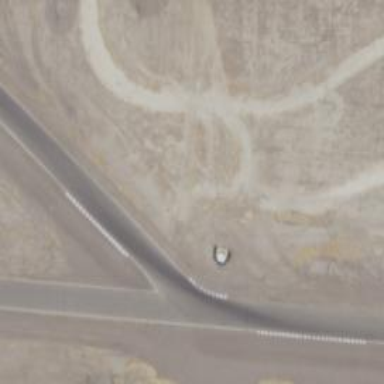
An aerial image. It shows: Motor sport raceway with asphalt surface.